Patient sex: F
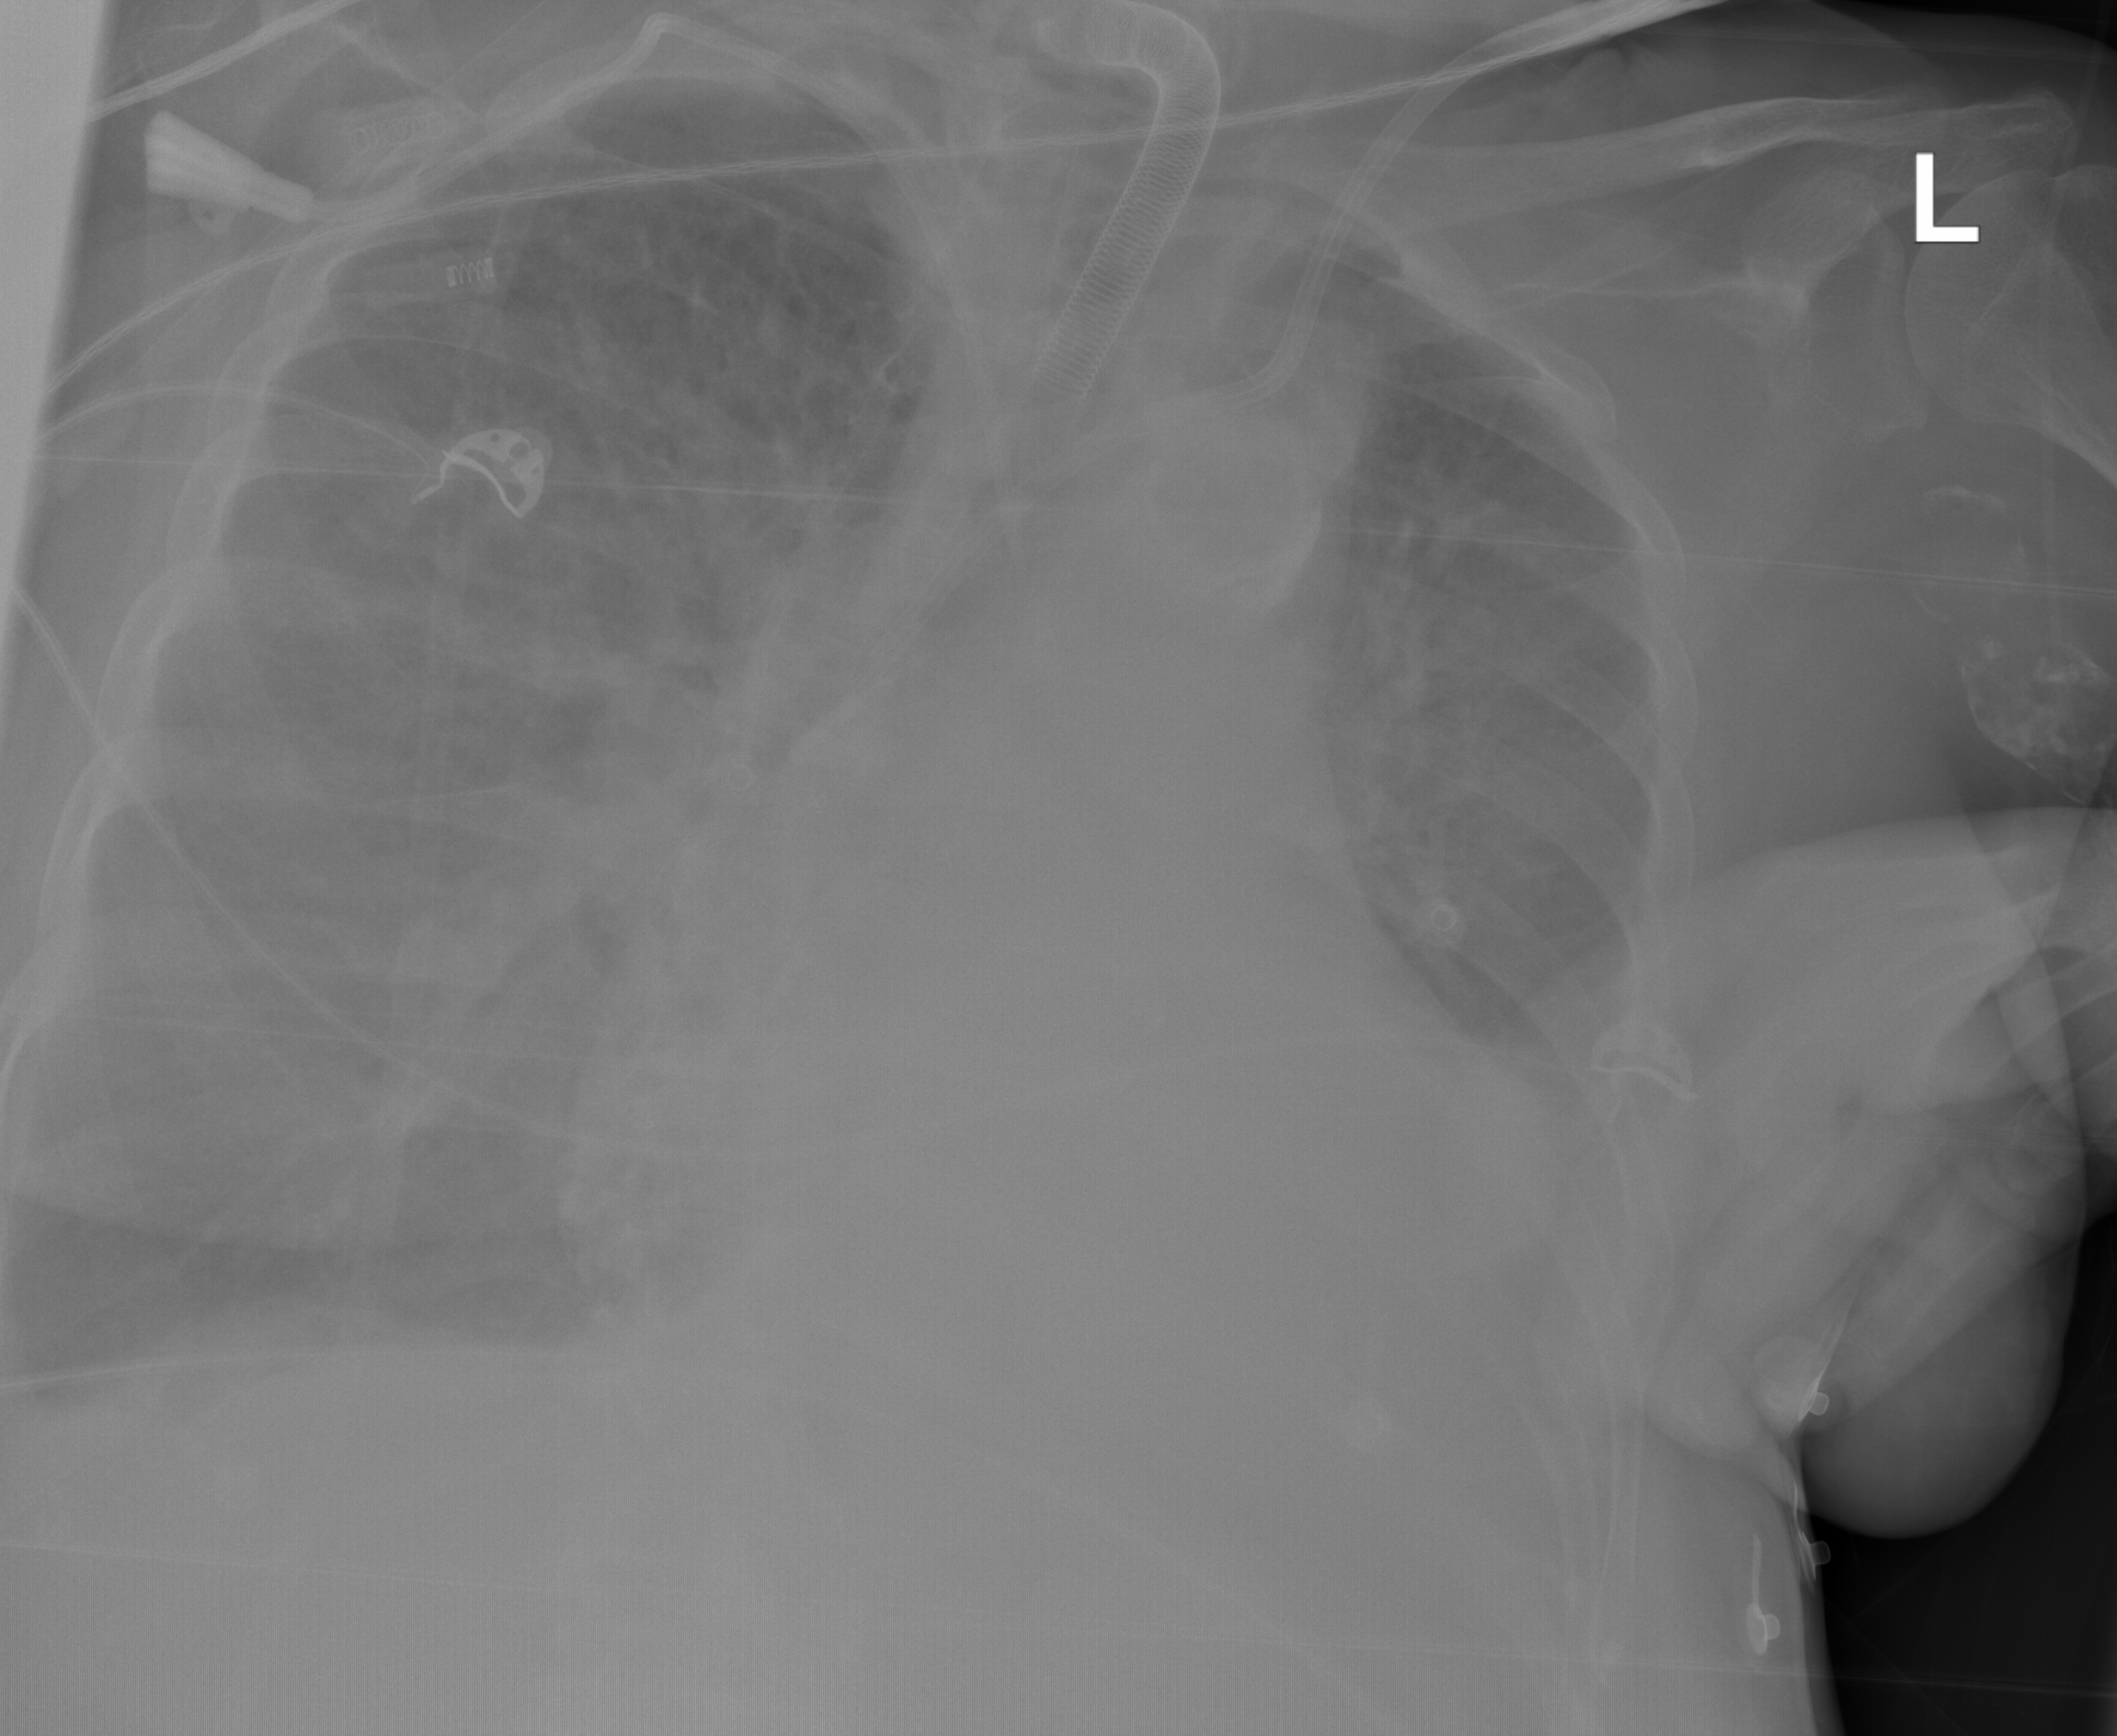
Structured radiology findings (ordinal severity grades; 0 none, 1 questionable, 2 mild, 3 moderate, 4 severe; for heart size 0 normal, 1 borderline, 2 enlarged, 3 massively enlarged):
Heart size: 2
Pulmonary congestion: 3
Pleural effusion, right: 3
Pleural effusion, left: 3
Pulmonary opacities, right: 2
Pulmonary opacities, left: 2
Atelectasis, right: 3
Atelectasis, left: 2